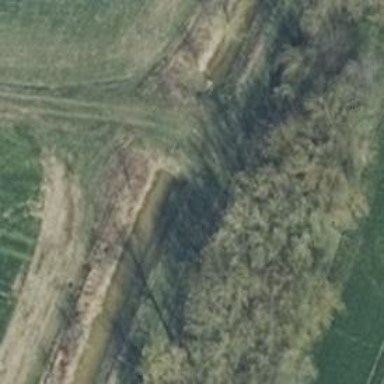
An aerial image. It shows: Culvert tunnel.